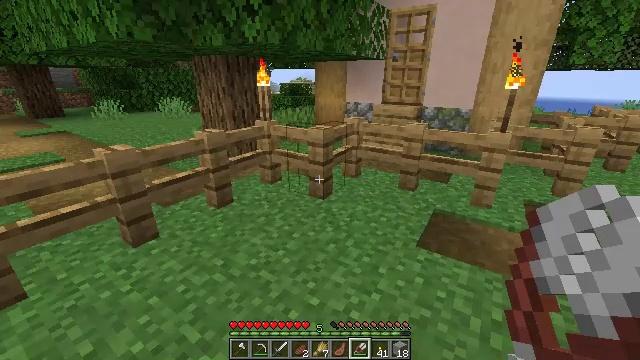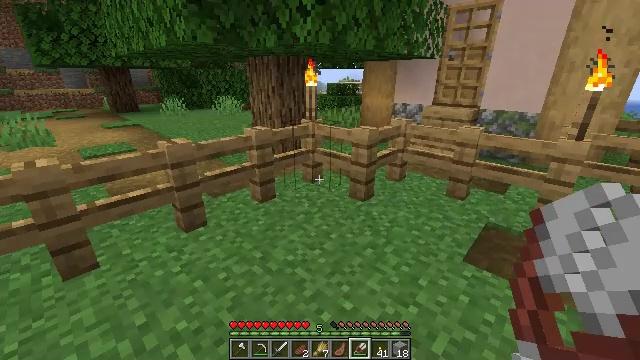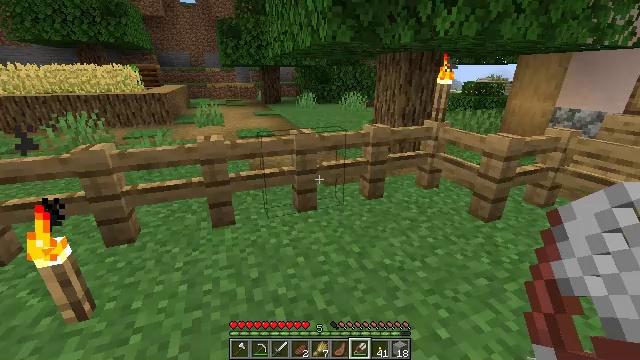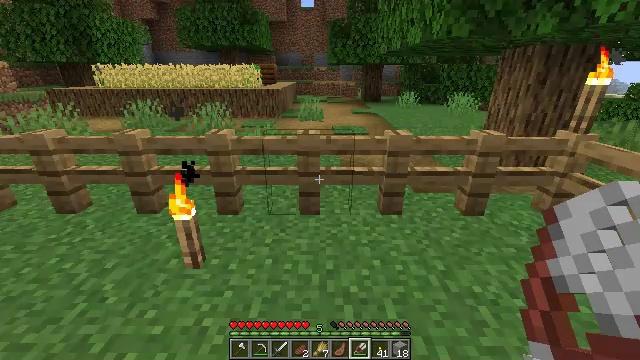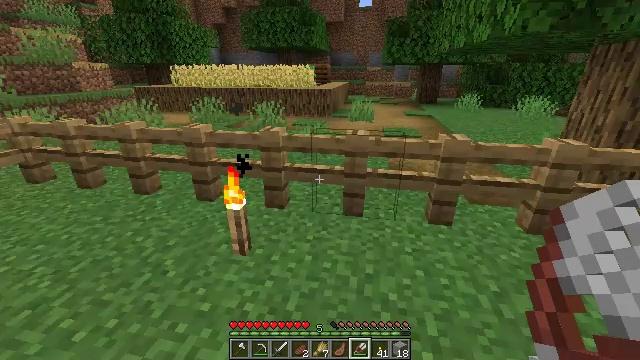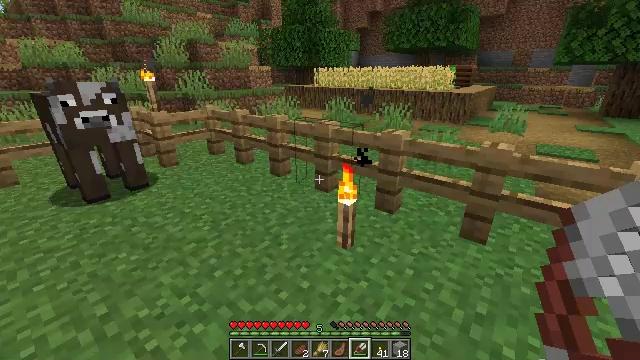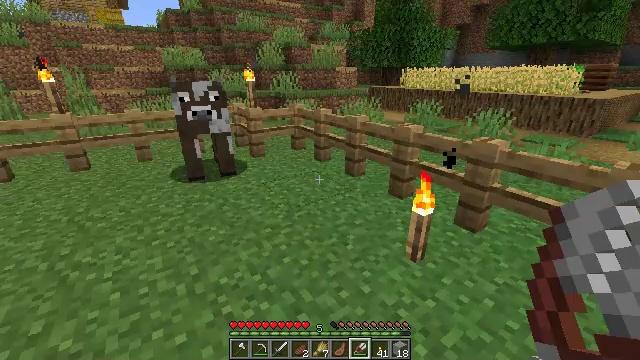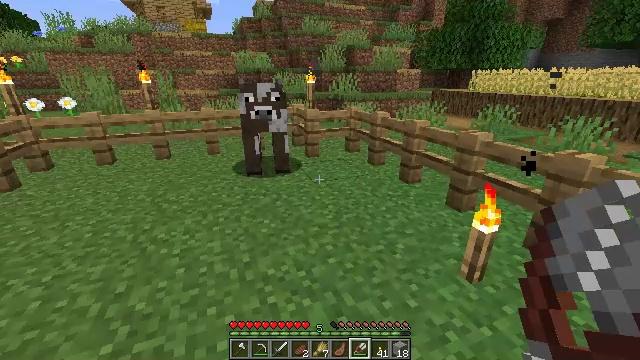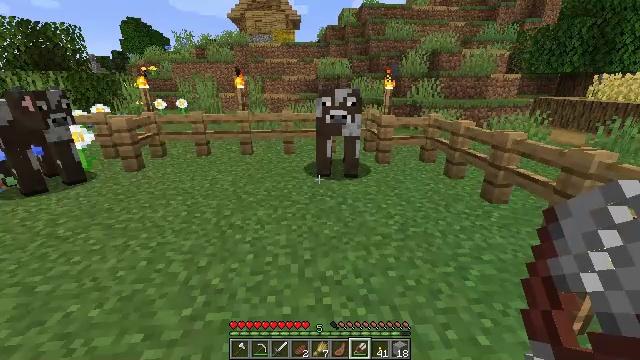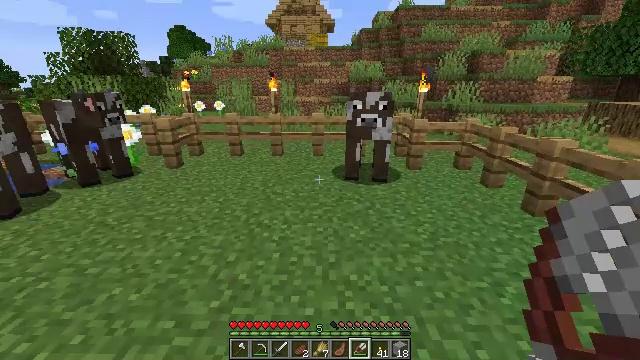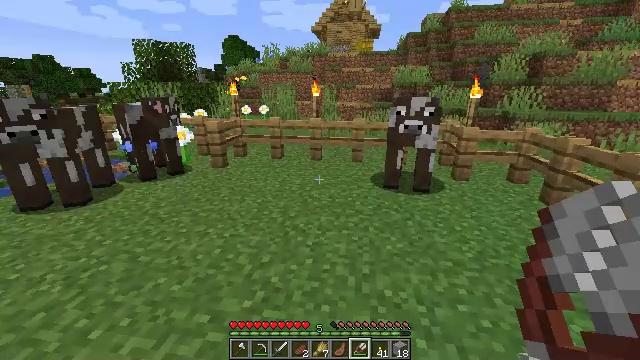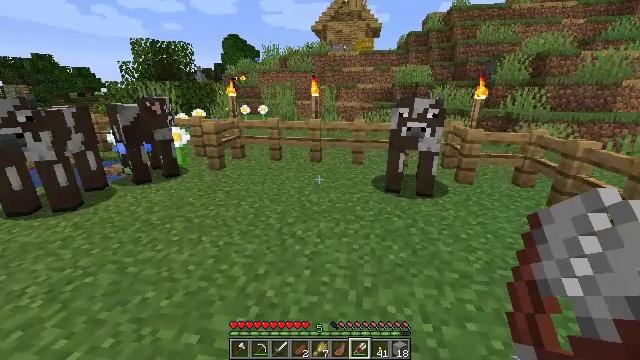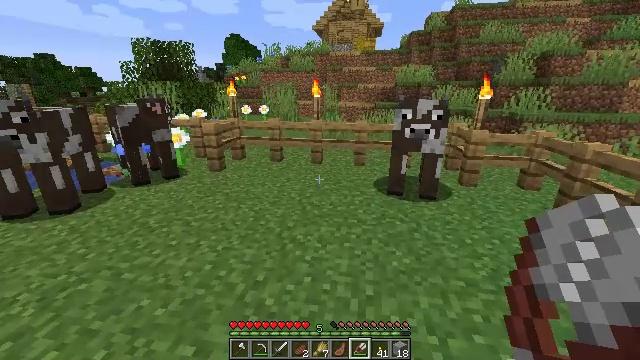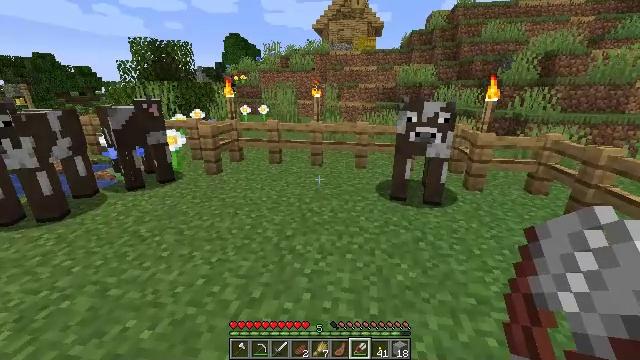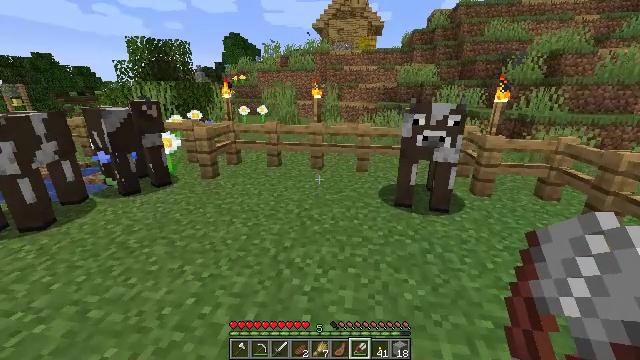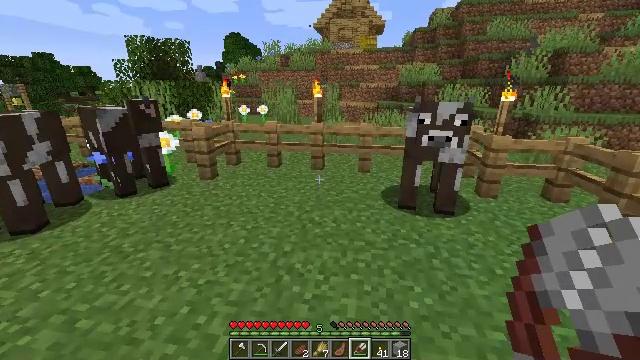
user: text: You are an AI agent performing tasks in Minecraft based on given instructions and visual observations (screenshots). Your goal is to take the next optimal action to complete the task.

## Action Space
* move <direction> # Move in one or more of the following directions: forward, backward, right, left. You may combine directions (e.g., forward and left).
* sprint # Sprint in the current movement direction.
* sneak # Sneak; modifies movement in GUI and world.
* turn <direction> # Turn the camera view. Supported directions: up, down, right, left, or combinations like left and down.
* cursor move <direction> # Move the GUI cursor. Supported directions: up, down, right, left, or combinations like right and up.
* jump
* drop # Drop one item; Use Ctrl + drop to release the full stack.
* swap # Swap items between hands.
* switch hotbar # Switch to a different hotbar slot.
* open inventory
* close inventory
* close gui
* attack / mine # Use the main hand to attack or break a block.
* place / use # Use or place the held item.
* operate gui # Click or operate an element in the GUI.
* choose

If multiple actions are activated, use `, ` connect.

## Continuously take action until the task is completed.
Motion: motion action
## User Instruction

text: In the crafting table, craft a gray bed.
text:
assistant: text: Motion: turn left
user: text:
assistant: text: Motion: turn left
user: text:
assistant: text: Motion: turn left
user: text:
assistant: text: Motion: turn left
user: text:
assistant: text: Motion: turn left
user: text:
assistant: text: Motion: turn left
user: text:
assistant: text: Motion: turn left
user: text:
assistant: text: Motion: turn left and up
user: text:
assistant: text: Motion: turn left
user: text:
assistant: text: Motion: move forward, turn left and up
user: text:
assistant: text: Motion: move forward
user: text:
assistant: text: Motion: move forward
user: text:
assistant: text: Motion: move forward
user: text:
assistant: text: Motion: no_op
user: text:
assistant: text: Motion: no_op
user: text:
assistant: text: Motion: no_op
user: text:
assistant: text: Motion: no_op
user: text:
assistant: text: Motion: no_op
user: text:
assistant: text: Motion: no_op
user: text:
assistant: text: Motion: no_op
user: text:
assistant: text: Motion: no_op
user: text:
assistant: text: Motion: no_op
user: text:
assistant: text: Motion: no_op
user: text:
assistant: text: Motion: no_op
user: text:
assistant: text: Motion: no_op
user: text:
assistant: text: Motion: no_op
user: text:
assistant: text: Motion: no_op
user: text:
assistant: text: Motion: no_op
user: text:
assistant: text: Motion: no_op
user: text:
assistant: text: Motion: no_op